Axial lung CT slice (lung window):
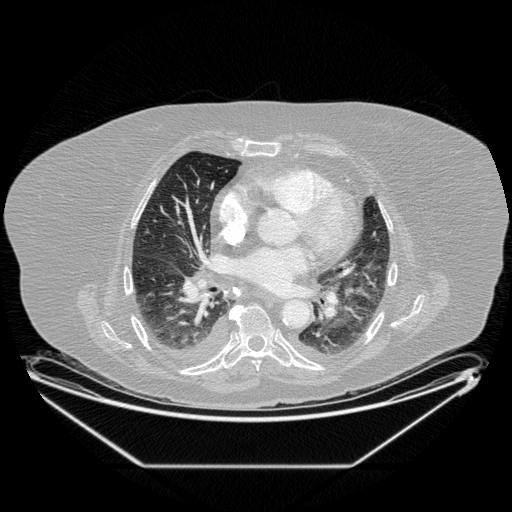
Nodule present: no